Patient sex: F
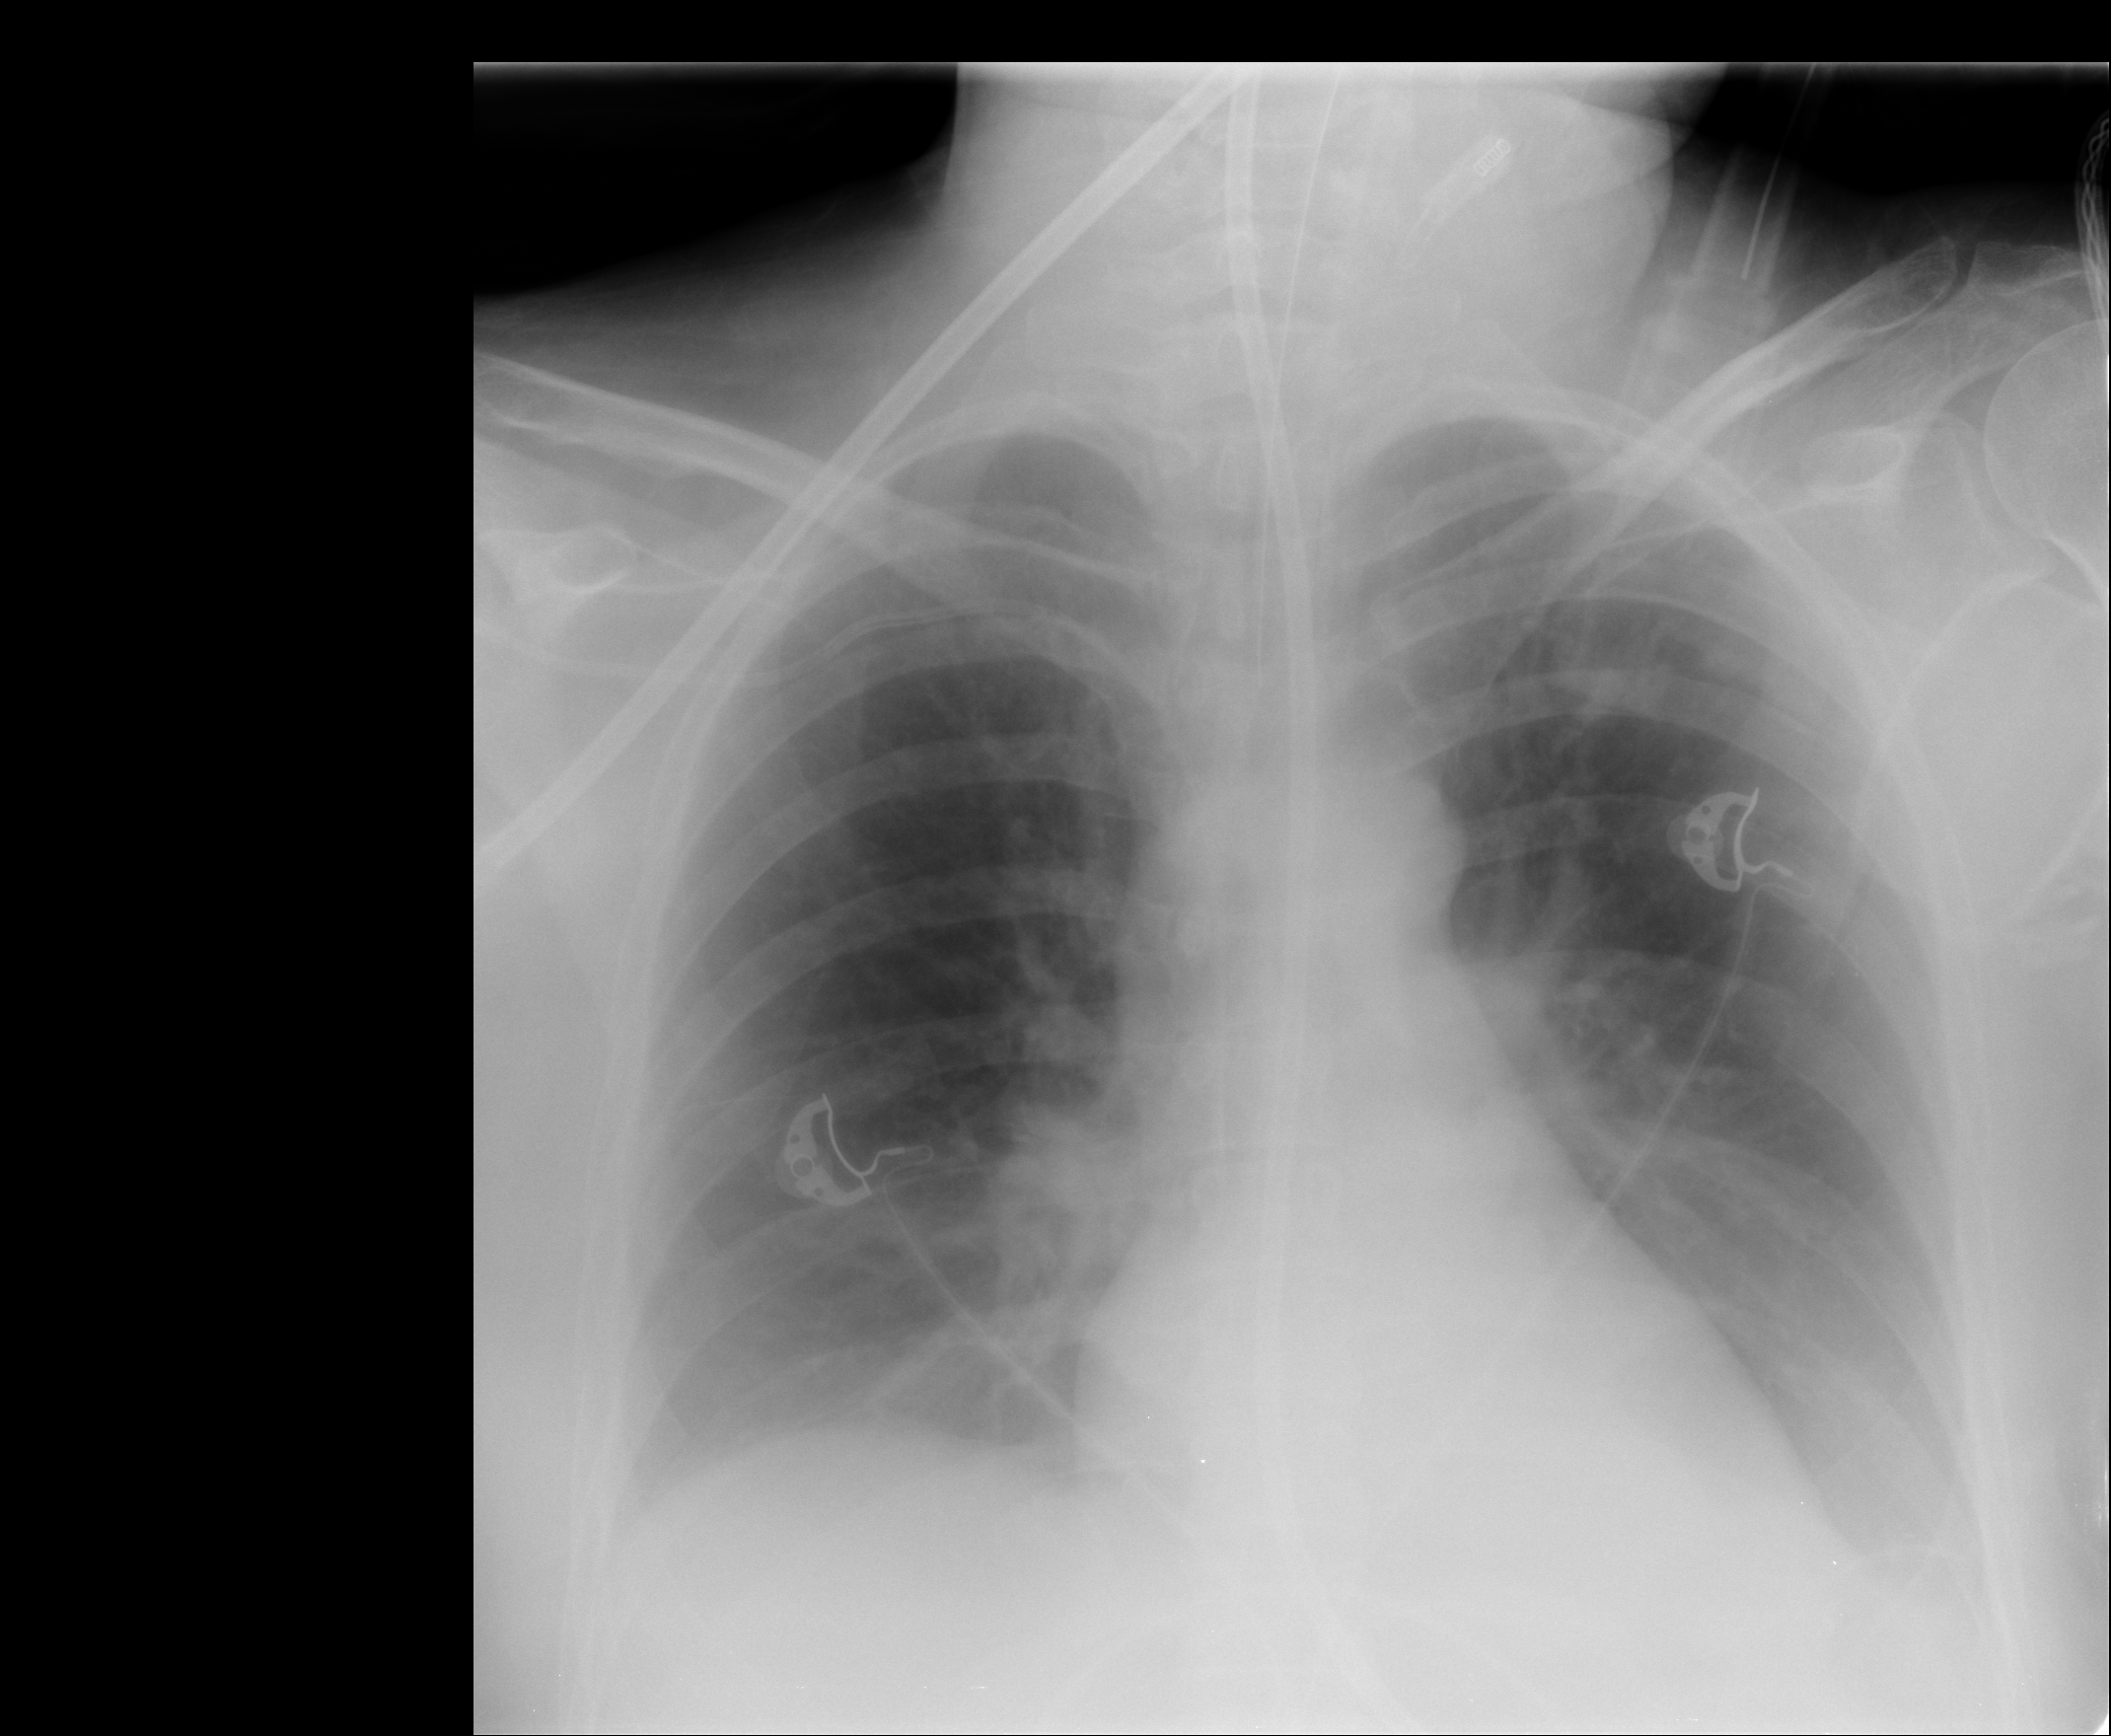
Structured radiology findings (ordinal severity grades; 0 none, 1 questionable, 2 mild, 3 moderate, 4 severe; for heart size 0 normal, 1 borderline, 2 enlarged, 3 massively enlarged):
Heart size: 0
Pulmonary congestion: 0
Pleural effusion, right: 2
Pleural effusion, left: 2
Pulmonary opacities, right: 0
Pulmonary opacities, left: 0
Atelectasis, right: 1
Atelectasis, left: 2